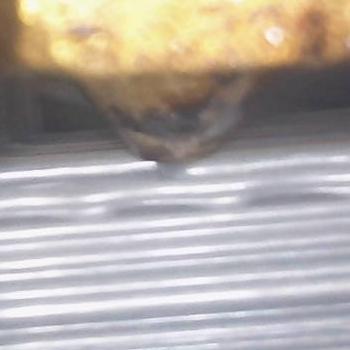
Flow rate: 149%